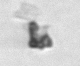
Label: detritus